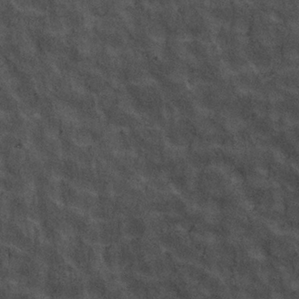
Label: frost